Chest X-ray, PA view. Patient: 31 years old, sex M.
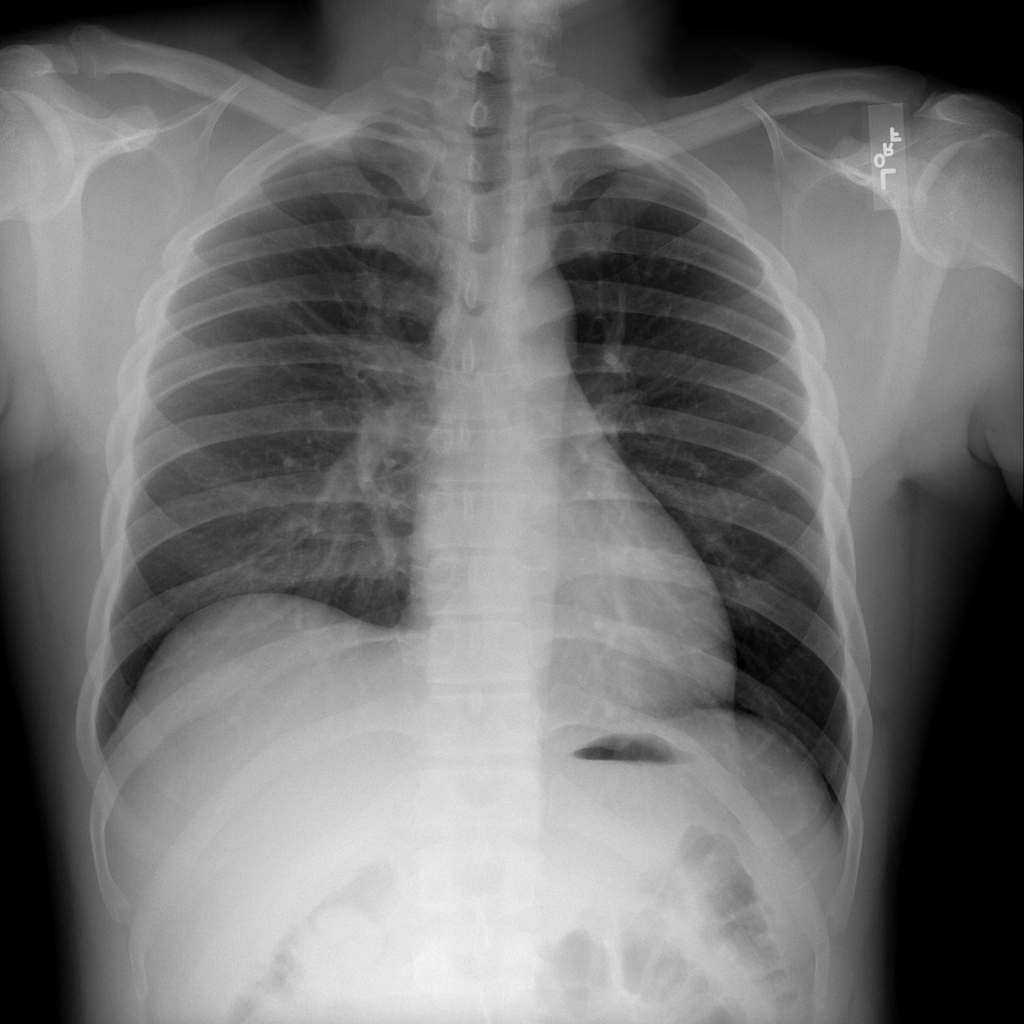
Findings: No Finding